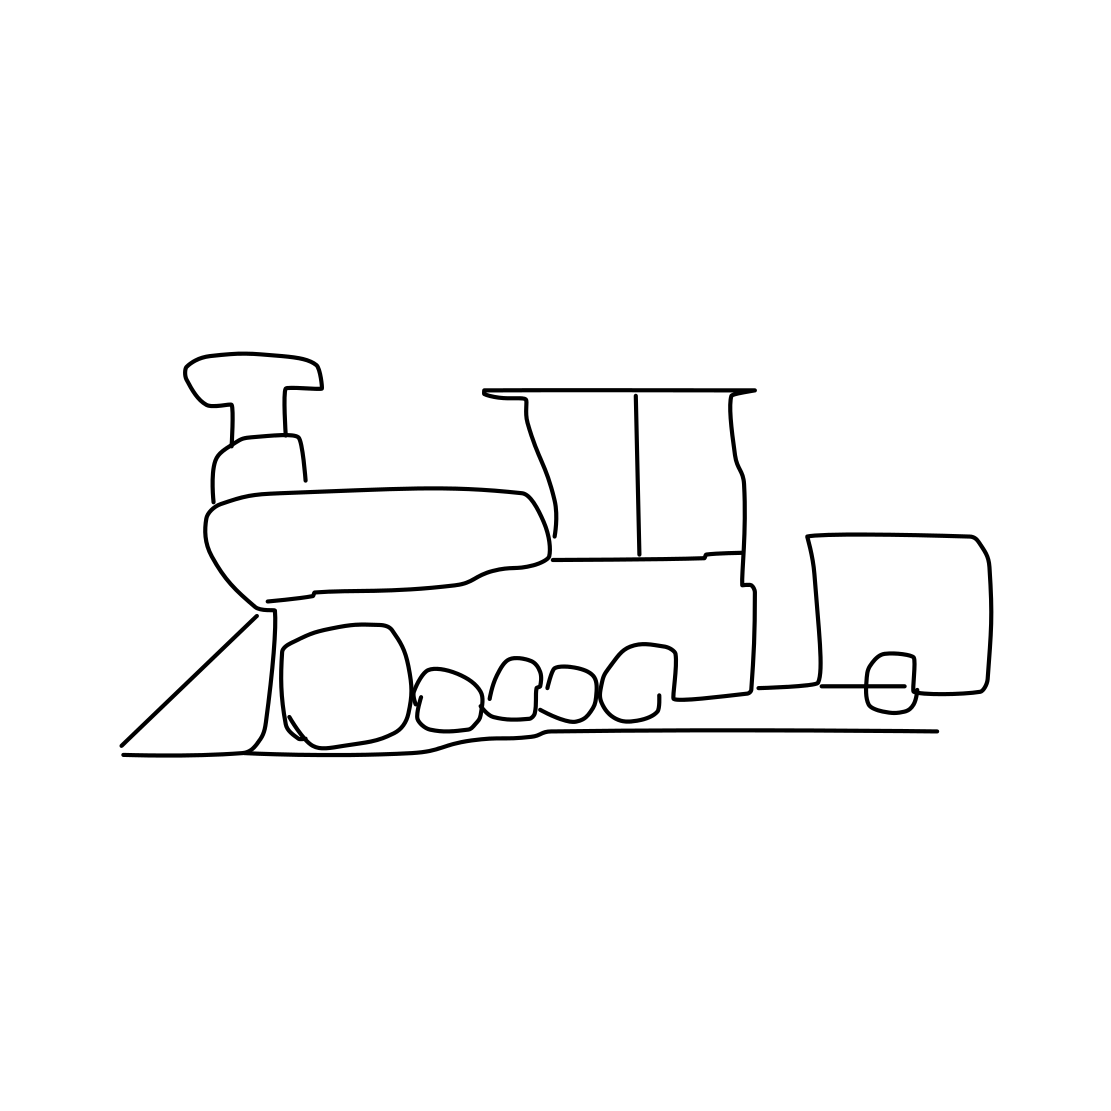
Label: train